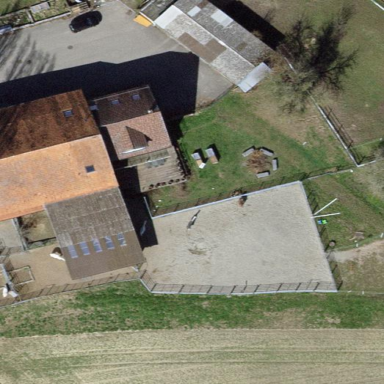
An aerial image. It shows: Farmyard area.